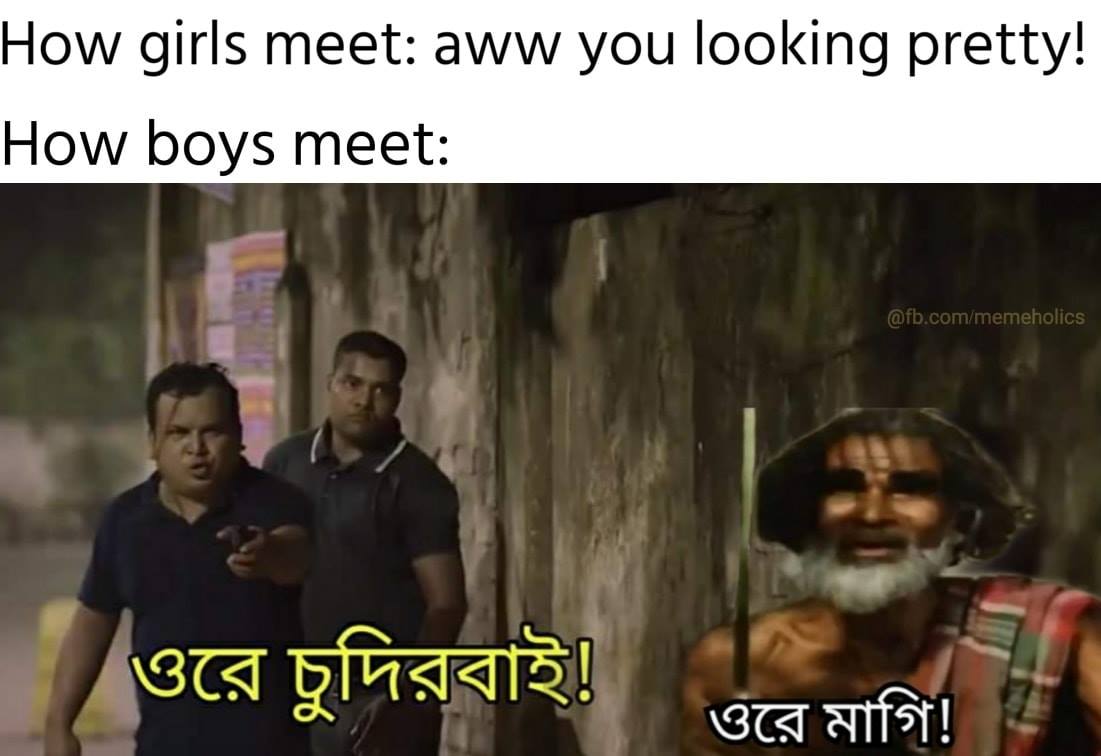
Caption: How girls meet: aww you looking pretty !    How boys meet :     ওরে চুদিরবাই !     ওরে মাগি !
Label: non-hate